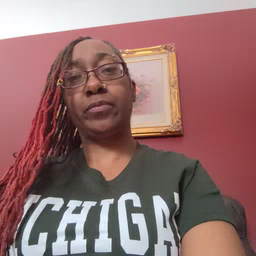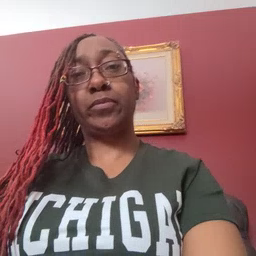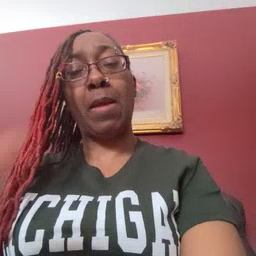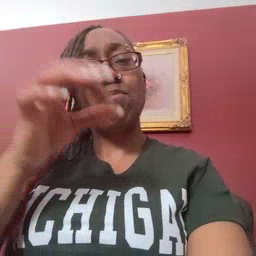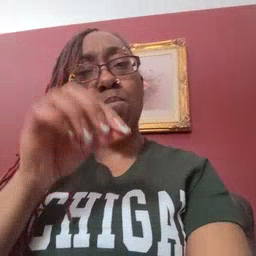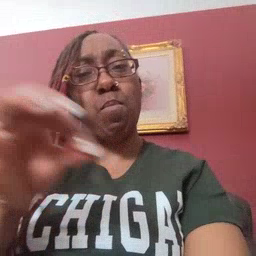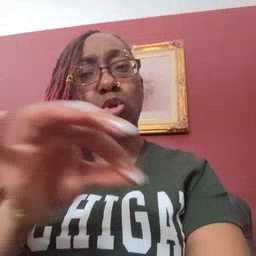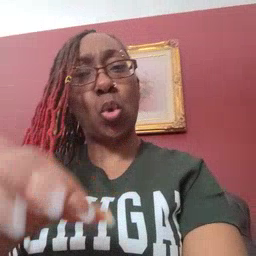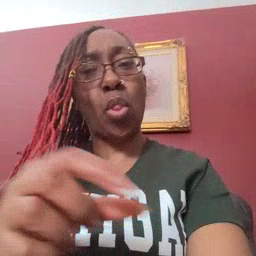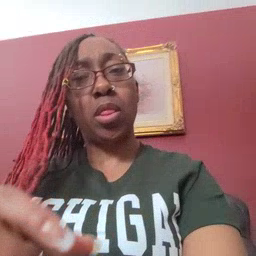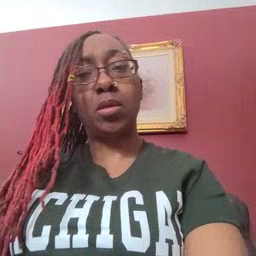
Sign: puzzle